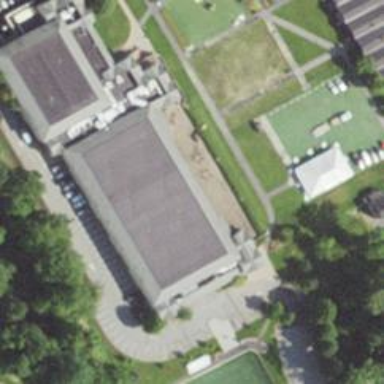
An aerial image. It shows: Ice rink used for ice hockey.